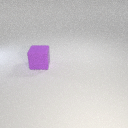
large purple rubber cube